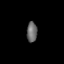
Tissue: prostate
Cell type: T cells
Senescence score: 0.7498
Nuclear area (px): 203
Mean DAPI intensity: 107.039